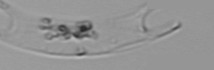
Label: Eucampia